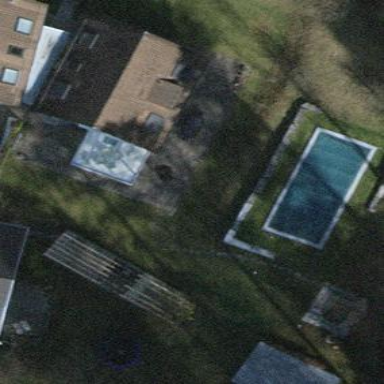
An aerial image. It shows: Detached building.